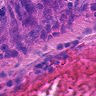
Metastatic tissue present: yes